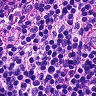
Metastatic tissue present: no